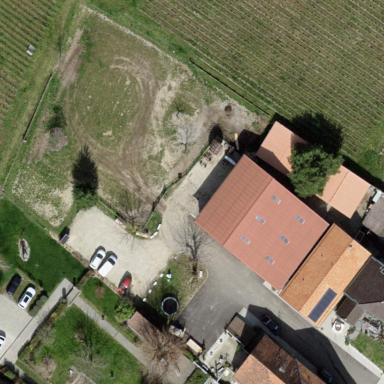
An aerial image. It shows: Farmyard area.